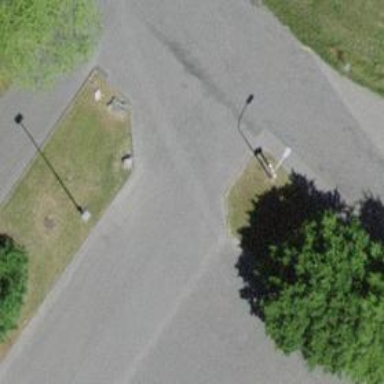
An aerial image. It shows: Paved parking aisle used as service road.